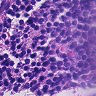
Metastatic tissue present: no